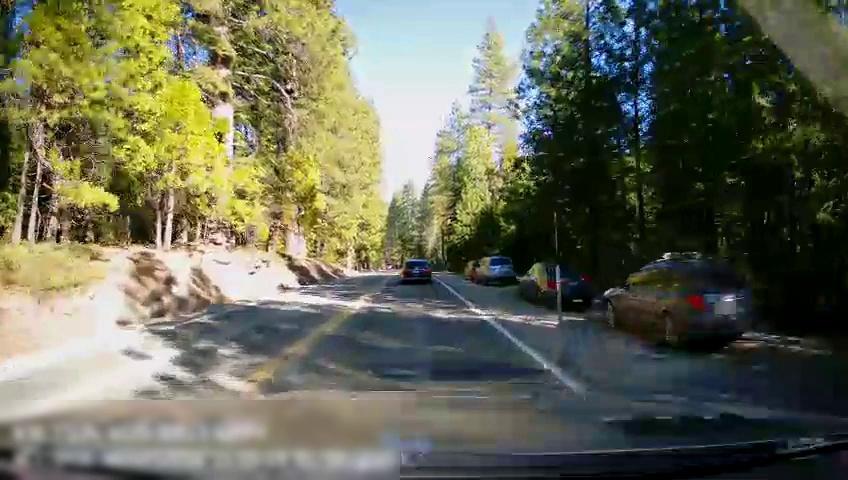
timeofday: Day
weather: Sunny
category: Drivable Space
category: Vehicles | Car
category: Vehicles | SUV
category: Vehicles | Car
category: Vehicles | SUV
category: Vehicles | Car
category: Lanes | Opposite Lane
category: Lanes | Opposite Lane
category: Lanes | Current Lane
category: Lanes | Current Lane